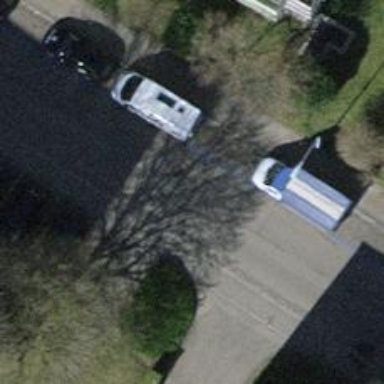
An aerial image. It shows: Residential road with asphalt surface. There are sidewalks on both sides and opposite cycleway.